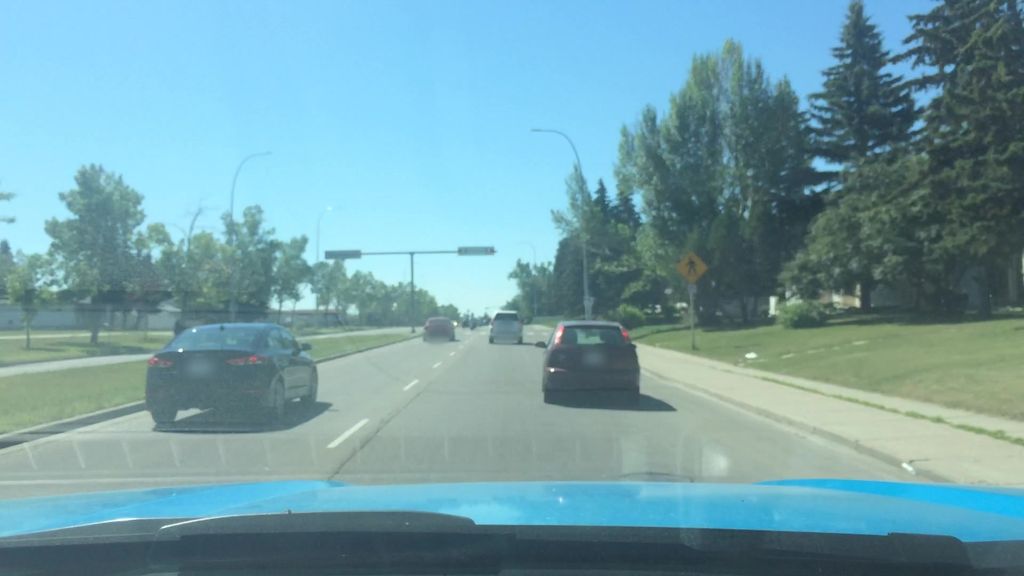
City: calgary